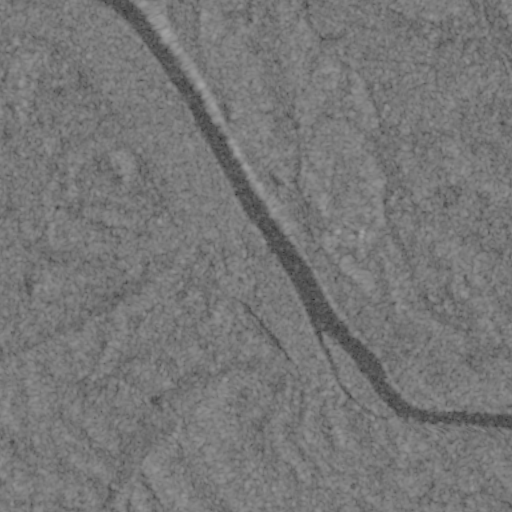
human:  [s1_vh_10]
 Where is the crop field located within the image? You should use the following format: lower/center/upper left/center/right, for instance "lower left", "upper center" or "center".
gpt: The crop field is located in the lower right of the image.
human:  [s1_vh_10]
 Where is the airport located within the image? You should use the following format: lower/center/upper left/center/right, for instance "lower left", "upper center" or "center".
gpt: There is no airport in the image.

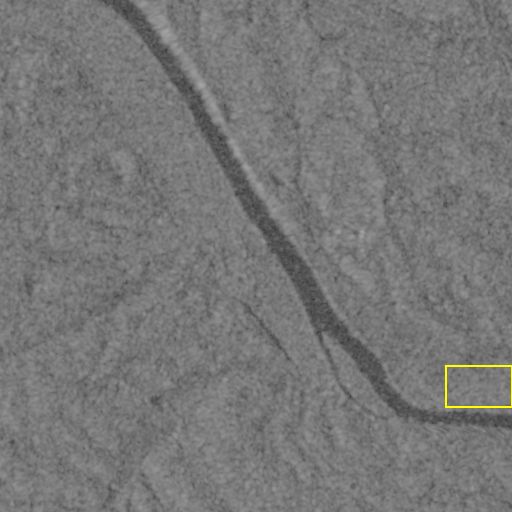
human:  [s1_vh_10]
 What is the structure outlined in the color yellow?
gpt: The structure outlined in yellow is a crop field.
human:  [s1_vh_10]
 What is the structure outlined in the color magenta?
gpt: There is no magenta outline.